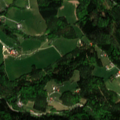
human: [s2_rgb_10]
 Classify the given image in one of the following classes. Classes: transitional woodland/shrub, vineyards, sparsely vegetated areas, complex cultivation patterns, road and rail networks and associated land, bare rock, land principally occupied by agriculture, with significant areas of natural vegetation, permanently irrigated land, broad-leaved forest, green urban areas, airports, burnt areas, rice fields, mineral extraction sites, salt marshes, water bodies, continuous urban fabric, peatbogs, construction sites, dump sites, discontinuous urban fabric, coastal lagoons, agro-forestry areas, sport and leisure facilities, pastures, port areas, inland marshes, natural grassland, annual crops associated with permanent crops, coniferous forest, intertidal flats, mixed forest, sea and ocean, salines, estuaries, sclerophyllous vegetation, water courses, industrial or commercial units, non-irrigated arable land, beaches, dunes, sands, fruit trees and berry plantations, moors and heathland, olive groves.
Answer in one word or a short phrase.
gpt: pastures, complex cultivation patterns, land principally occupied by agriculture, with significant areas of natural vegetation, mixed forest